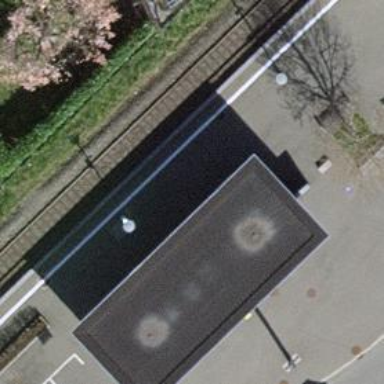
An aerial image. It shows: Transportation building.